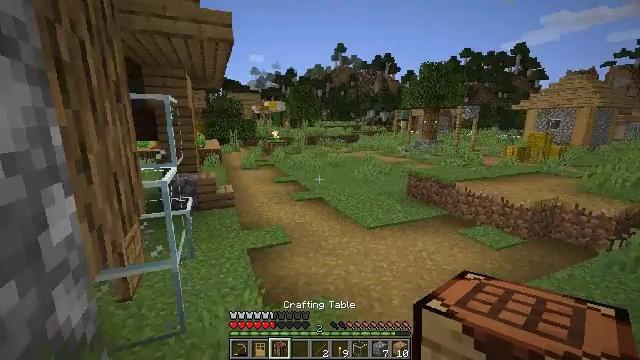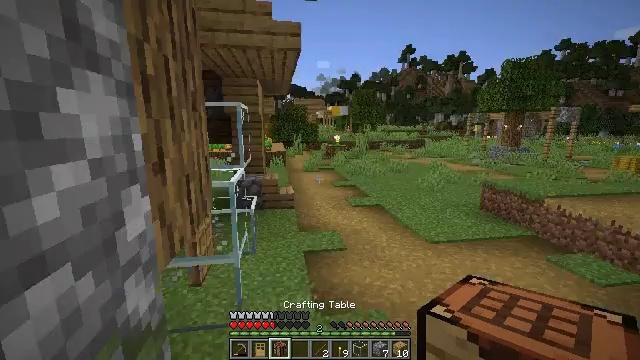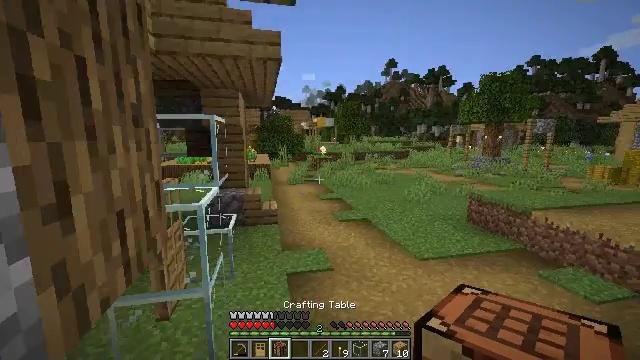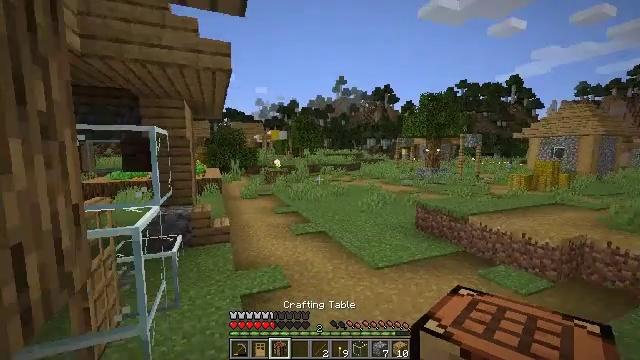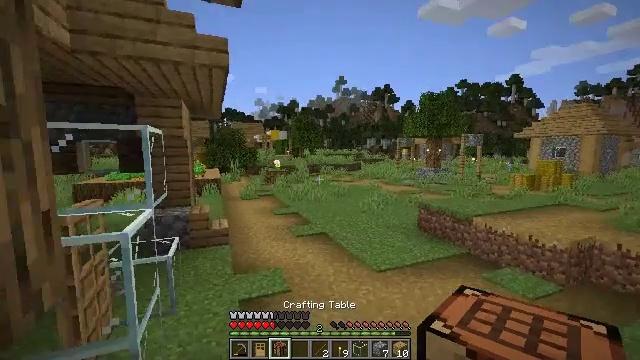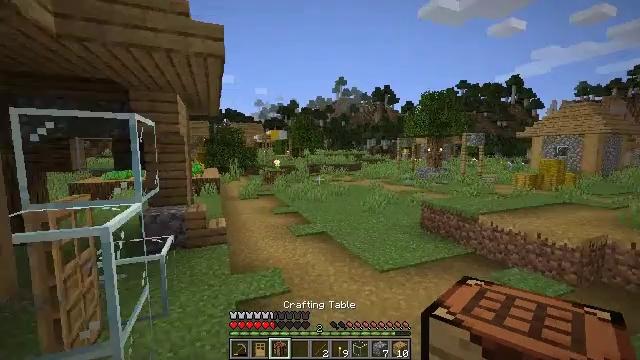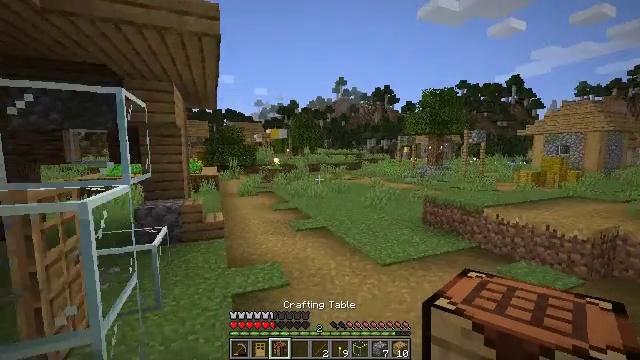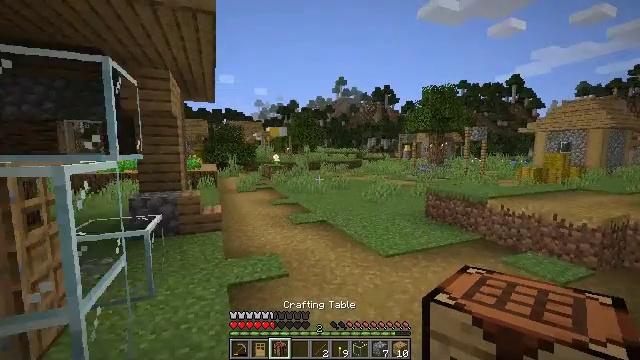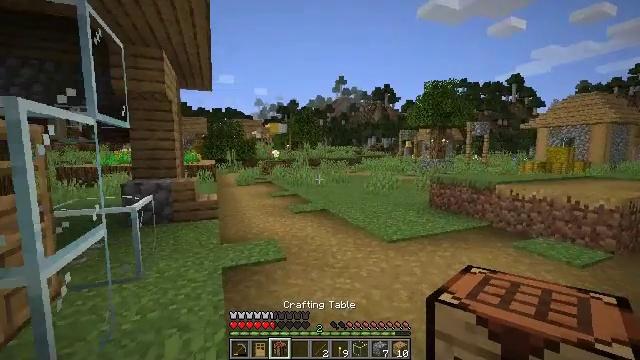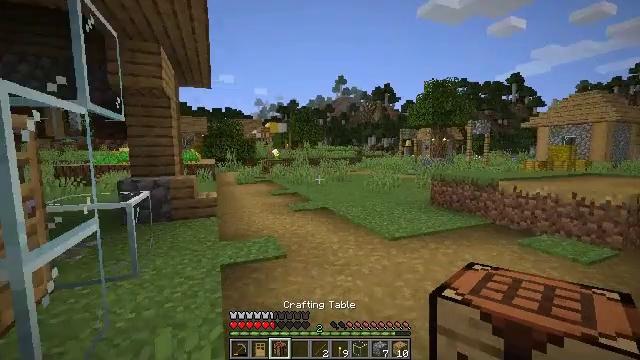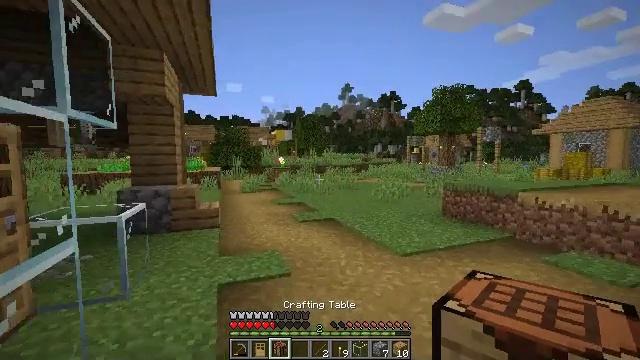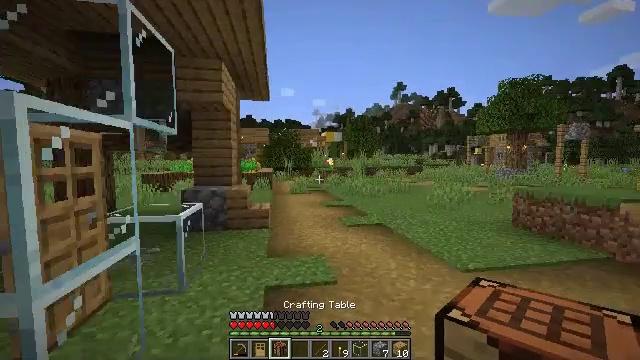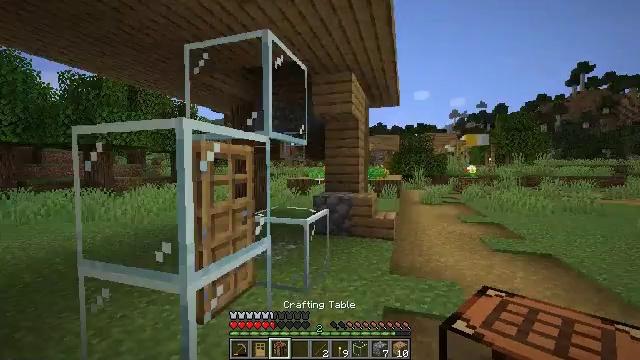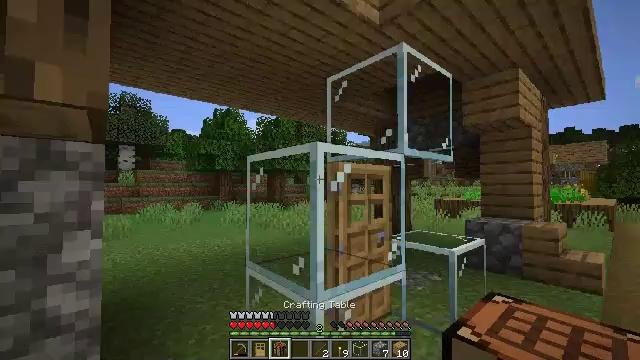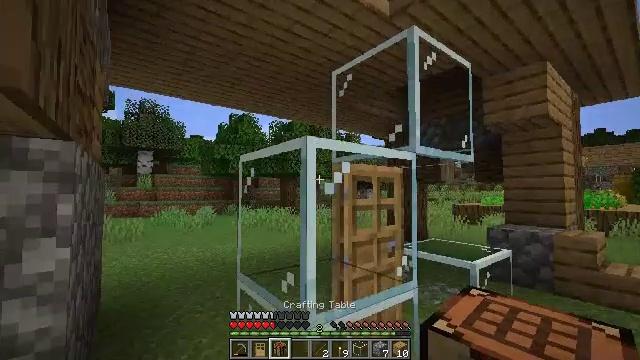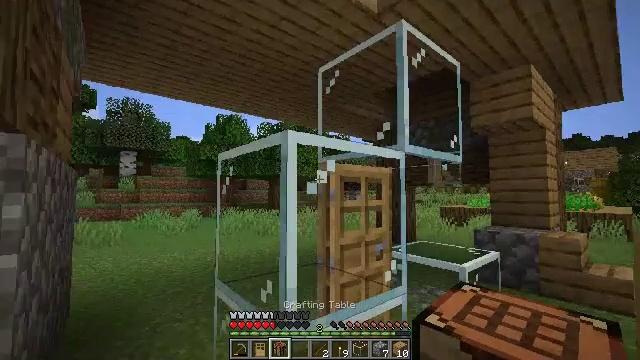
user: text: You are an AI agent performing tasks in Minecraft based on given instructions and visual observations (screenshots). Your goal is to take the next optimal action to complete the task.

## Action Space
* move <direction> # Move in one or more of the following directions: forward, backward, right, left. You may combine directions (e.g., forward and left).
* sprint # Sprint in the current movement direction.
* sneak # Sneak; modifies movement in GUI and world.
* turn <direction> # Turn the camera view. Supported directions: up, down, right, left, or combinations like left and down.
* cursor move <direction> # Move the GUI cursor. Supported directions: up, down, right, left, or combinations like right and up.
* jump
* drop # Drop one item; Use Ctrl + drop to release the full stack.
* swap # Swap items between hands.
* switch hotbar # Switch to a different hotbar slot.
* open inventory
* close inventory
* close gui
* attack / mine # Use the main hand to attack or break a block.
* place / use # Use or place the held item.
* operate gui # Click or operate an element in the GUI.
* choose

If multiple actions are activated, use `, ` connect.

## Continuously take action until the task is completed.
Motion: motion action
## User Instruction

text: Collect the oak door by breaking it.
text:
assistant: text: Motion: move forward, turn left
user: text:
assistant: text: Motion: move forward, turn right and up
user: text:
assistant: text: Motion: move forward, turn right and up
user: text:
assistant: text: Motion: move forward
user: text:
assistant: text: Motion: move forward
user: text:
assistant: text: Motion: move forward
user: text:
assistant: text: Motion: move forward
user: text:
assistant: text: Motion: move forward
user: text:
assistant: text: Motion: move forward
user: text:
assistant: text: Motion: move forward, turn left and up
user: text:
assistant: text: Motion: move forward, turn left
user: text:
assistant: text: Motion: move forward, turn left and up
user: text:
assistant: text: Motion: move forward, turn left and up
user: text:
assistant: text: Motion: move forward, turn left
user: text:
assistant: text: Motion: move forward, turn right
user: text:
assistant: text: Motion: turn right
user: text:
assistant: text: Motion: move forward, turn right
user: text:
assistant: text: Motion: move forward, turn right and down
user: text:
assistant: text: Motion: move forward, turn right and down
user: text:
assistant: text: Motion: move forward
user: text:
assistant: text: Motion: move forward
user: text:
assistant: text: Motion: move forward, turn left
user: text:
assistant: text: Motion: move forward, turn left and down
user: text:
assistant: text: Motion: move forward, turn left and down
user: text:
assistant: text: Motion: move forward, turn left and down
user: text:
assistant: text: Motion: move forward
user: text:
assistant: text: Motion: move forward, attack / mine
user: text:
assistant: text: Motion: turn left, attack / mine
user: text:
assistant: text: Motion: turn left and down, attack / mine
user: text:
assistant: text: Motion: turn left, attack / mine